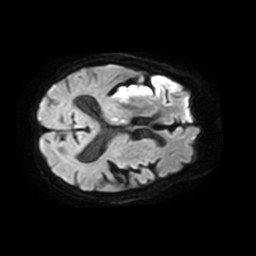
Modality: TRACE
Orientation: axial
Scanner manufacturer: philips
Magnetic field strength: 3 T
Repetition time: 4.146 s
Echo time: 0.06134 s